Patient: sex F, age 41
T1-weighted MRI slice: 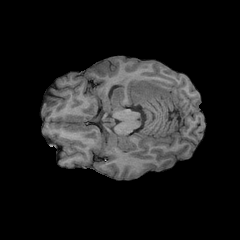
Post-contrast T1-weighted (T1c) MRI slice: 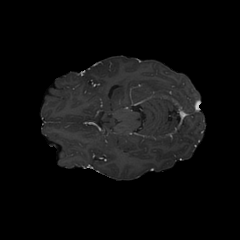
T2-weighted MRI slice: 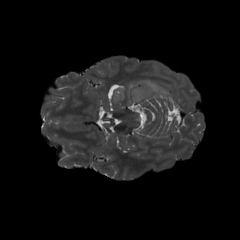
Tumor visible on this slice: yes
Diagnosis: Glioblastoma, IDH-wildtype
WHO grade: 4